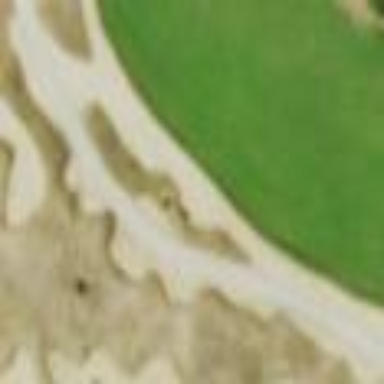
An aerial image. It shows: Sandy area is golf bunker.